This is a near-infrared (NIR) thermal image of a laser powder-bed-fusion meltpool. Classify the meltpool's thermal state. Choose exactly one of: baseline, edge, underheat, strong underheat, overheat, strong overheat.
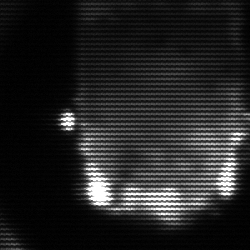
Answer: baseline